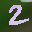
Label: 2